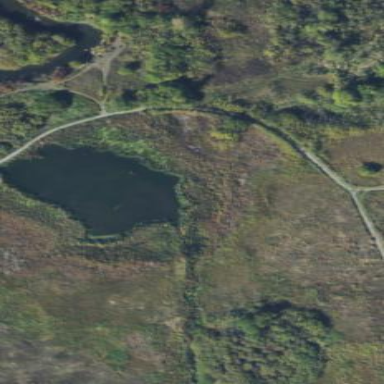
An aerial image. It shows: Wetland area dominated by reedbeds.